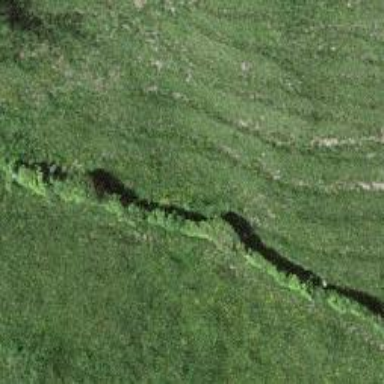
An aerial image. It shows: Hedge acting as barrier.